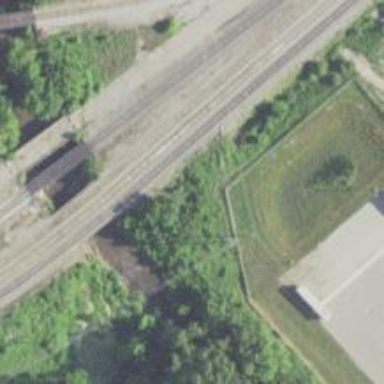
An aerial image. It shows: Railway siding with rails.